Aerial crown-view tile of a tropical tree (Barro Colorado Island, Panama), acquired 20250818:
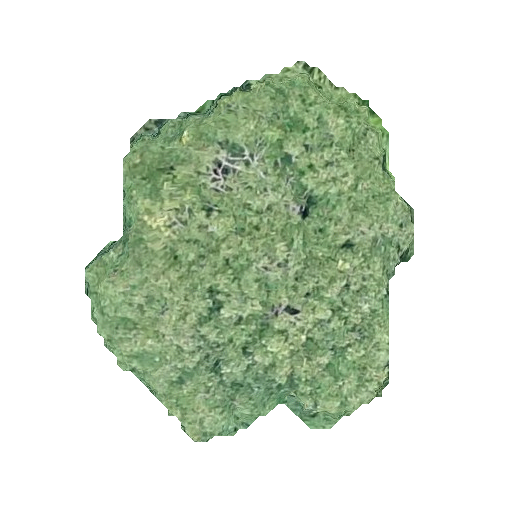
Species: Dipteryx oleifera
GBIF accepted scientific name: Dipteryx oleifera
Crown area: 126.814 m²